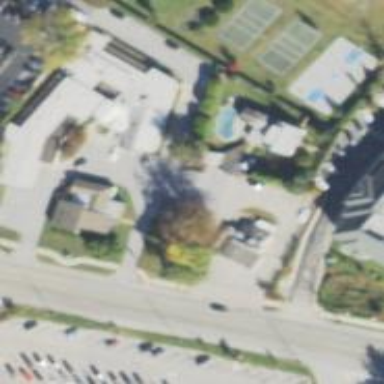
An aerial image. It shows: Animal shelter housed in building.